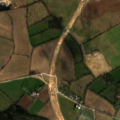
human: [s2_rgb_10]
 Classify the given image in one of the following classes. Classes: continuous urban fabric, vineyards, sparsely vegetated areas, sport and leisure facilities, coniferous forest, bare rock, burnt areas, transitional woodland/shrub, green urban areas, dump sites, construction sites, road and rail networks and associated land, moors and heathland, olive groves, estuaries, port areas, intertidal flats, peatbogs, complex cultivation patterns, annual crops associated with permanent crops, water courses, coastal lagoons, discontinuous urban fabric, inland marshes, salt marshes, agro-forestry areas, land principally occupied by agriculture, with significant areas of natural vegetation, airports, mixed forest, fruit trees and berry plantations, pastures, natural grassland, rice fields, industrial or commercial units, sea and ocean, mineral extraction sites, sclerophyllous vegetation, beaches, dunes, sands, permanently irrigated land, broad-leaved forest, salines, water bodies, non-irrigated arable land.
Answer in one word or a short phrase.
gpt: construction sites, non-irrigated arable land, pastures, mixed forest